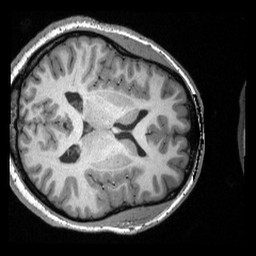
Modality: T1w
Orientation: axial
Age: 19
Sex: female